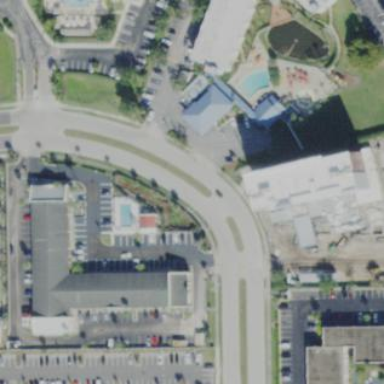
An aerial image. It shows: Building that is motel.